Question: I am trying to write a strategy game using XNA 4.0, with a dynamically generating map, and it's really difficult to create all the ground textures, having to distort them individually in photoshop.
So what I want to do is create a flat image, and then apply the distortion programatically to simulate perspective, by moving the corners of the image.
Here is an example done in photoshop:

How can I do that in XNA?
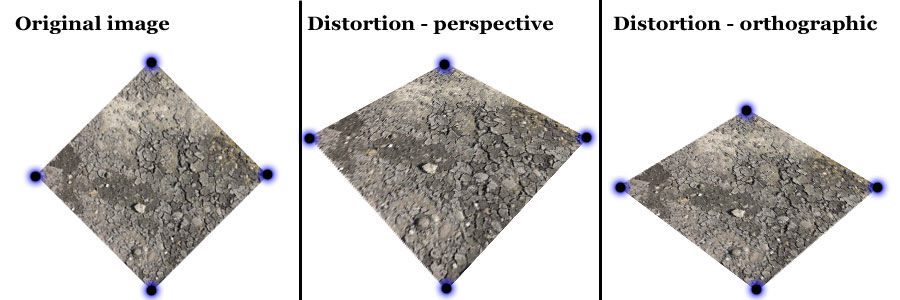
Answer: My answer isn't XNA-specific as I've never actually used the library; however the concept should still apply.
In general, the best way to get a good perspective effect is to actually give 3d coordinates and transformations and let DirectX/OpenGL handle the rest. This has great benefits over attempting to do it yourself - specifically, ease of use, performance (much of the work is passed on to your graphics card), and <URL>. And nothing's stopping you from doing 3d and 2d in the same scene, if that's a concern. There are numerous tutorials online for getting set up in the third dimension with XNA. I'd suggest heading over to MSDN.